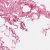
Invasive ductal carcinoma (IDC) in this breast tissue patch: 0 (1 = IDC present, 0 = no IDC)